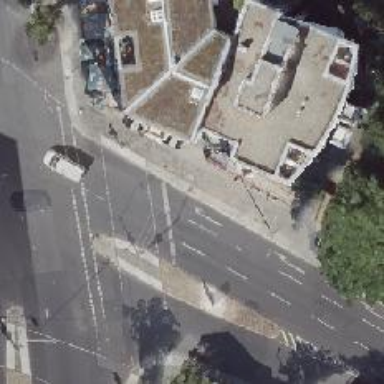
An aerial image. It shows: Road with traffic signals.